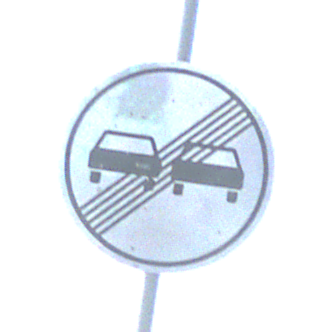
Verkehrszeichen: EndeUeberholverbot
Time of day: SunriseSunset
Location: Outdoor (RoadRail)
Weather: PartlyCloudy
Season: NotSpecified
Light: Natural